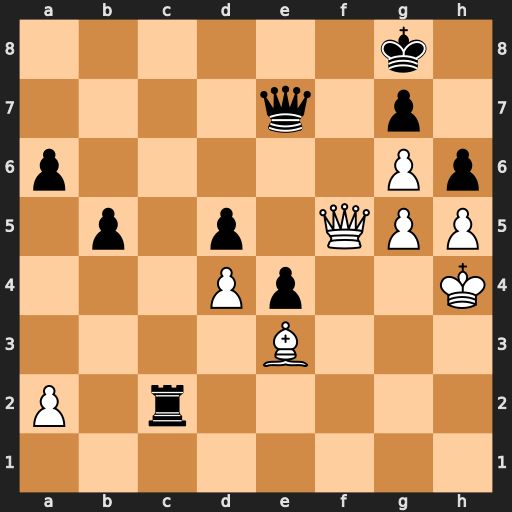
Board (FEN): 6k1/4q1p1/p5Pp/1p1p1QPP/3Pp2K/4B3/P1r5/8
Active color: w
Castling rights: -
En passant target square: -
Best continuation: Qxd5+ Kf8 Qa8+ Qe8 Qxe8+ Kxe8 gxh6 gxh6 Bxh6 Rh2+ Kg4